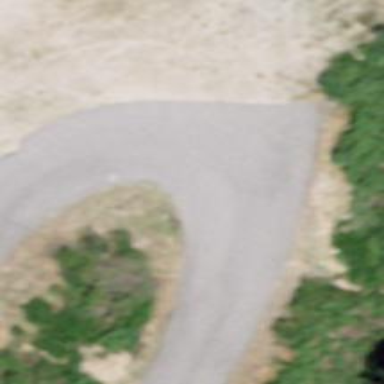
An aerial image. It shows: Well-maintained track road of grade 1.